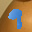
Label: 9